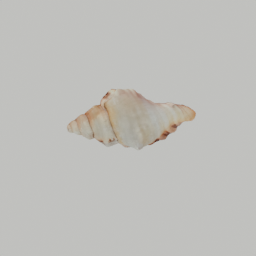
Label: animals